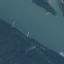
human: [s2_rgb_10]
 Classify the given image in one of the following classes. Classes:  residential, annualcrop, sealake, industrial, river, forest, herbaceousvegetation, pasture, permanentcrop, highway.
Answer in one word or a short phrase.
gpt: River